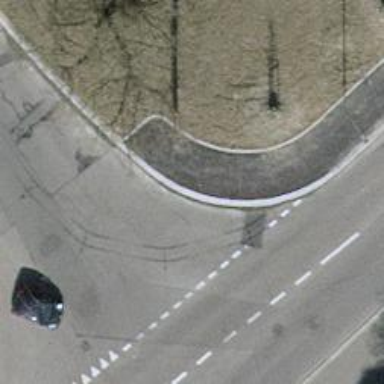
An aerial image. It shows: Kerb barrier.